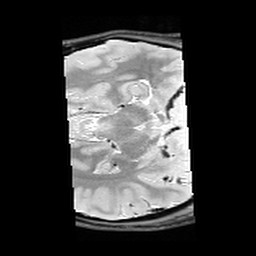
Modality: PDw
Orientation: axial
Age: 23
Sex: female
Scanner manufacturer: siemens
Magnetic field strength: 3 T
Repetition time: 6.49 s
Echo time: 0.016 s